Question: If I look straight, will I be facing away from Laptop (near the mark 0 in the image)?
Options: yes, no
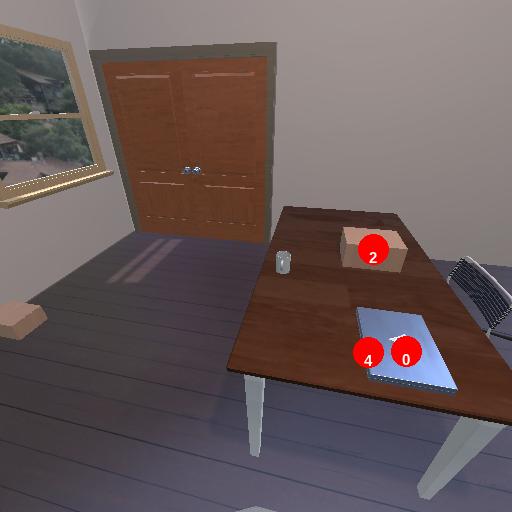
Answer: yes